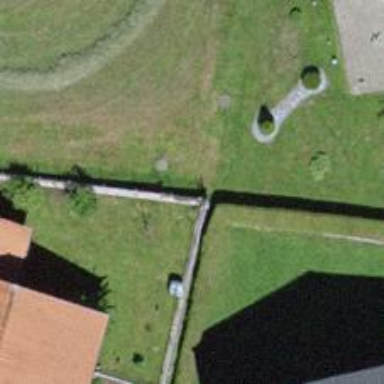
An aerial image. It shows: Hedge acting as barrier.